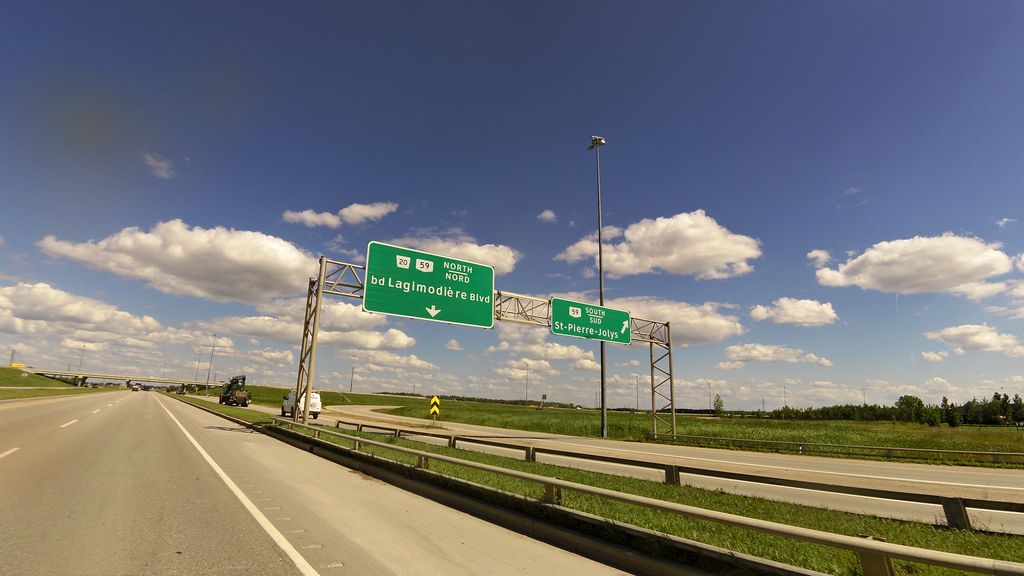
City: winnipeg